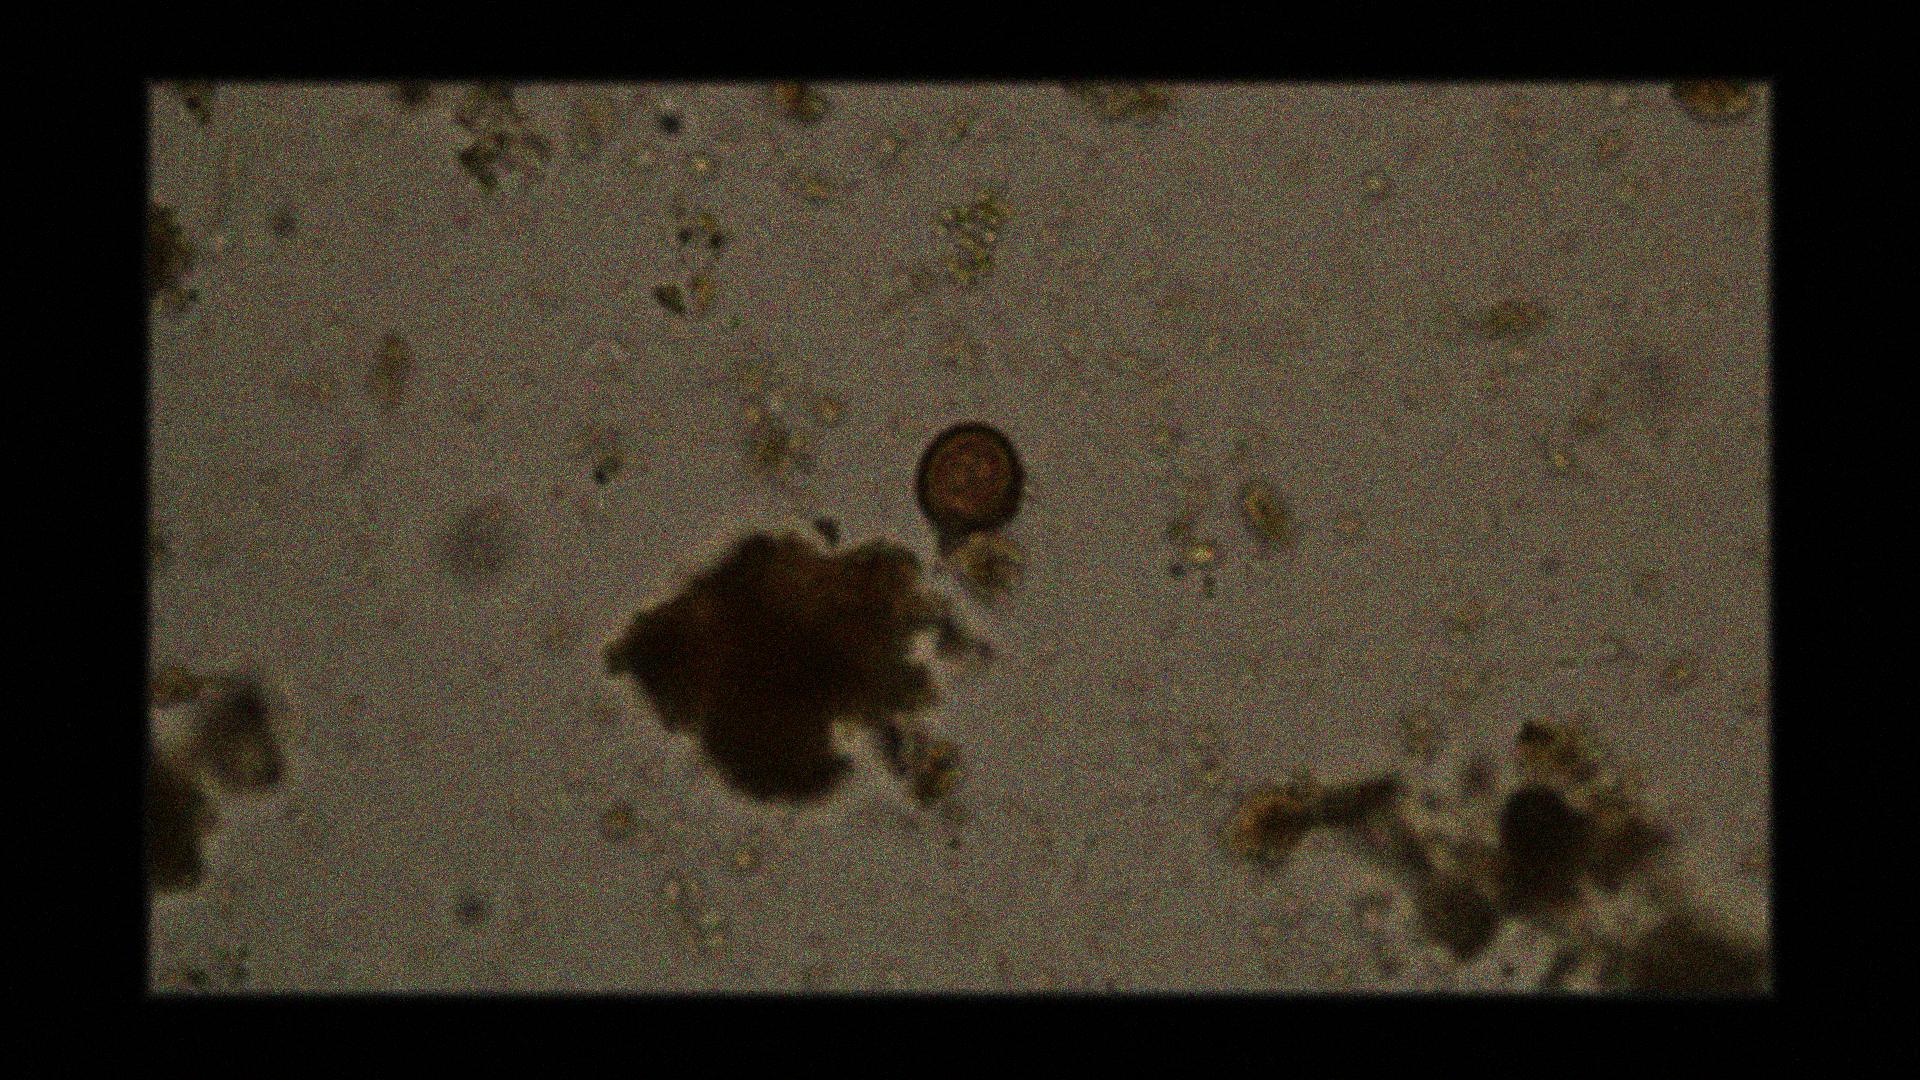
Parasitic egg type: Taenia spp. egg